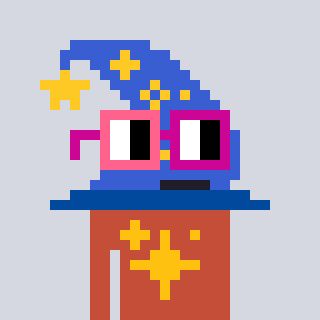
a pixel art character with square pink and red glasses, a wizard hat-shaped head and a rust-colored body on a cool background